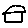
Label: house